Question: I typed in '=NOW()' and the cell displayed "1/6/20161/6/2016".
Checked cell format and conditional formatting and nothing seems amiss. What can cause this?
edit: as shown in the image below, I cannot recreate the anomaly outside of this column. Whether I copy/paste or type in '=NOW()' the result is the same.

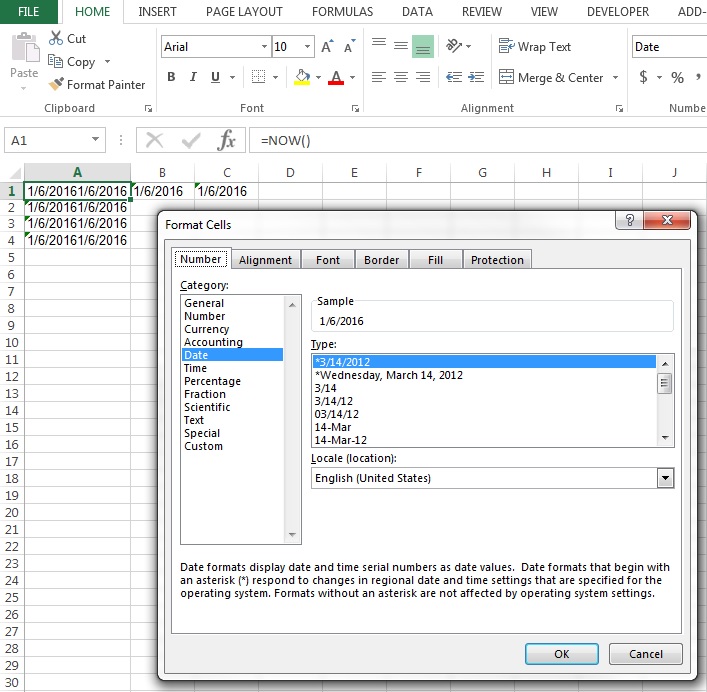
Answer: This is caused by setting the Text alignment Horizontal property to "Fill" in a cell that is sufficiently wide enough to allow the text string to be displayed twice.
This is why in the screenshot columns B:C do not display the date twice; they have a lesser column width.